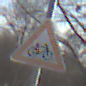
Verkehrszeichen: RadverkehrLinks
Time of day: MorningAfternoon
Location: Outdoor (Nature)
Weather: PartlyCloudy
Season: NotSpecified
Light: Natural